Question: Based on what I learned <URL>, I was able to add some "fences" around groupings of related widgets:

But, as you can see, the second/lower box is crowding the first radio button text. Which element do I need to modify to add some space? Do I need to add something to the box itself, which lives in the drawable folder and is defined like this:
'''
<?xml version="1.0" encoding="utf-8"?>
<shape
xmlns:android="http://schemas.android.com/apk/res/android"
android:shape="rectangle"
>
<stroke
android:width="1dp"
android:color="#f000"
/>
</shape>
'''
...or to the inner LinearLayout, or to the radio button in question (or its enclosing RadioButtonGroup widget)? Here is that xml:
'''
<LinearLayout
android:layout_width="wrap_content"
android:layout_height="wrap_content"
android:background="@drawable/box"
android:orientation="vertical">
. . .
<RadioGroup
android:layout_width="wrap_content"
android:layout_height="wrap_content">
<RadioButton
android:id="@+id/radbtnBar"
android:layout_width="wrap_content"
android:layout_height="wrap_content"
android:text="@string/using_labels_black" />
. . .
</RadioGroup>
</LinearLayout>
'''
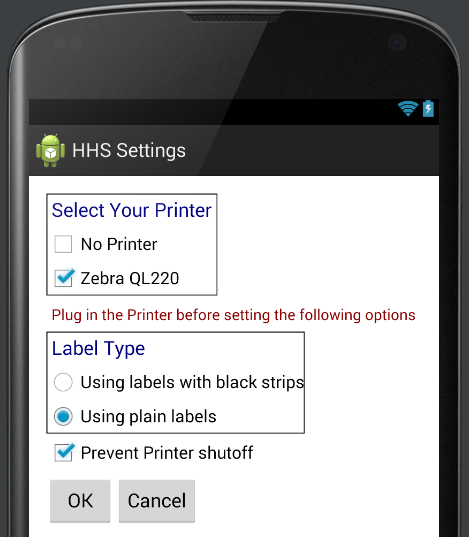
Answer: Yes, you can add some , which will result in som added:
'''
<?xml version="1.0" encoding="utf-8"?>
<shape
xmlns:android="http://schemas.android.com/apk/res/android"
android:shape="rectangle"
>
<padding
android:left="4dp"
android:top="4dp"
android:right="4dp"
android:bottom="4dp"
/>
<stroke
android:width="1dp"
android:color="#f000"
/>
</shape>
'''
Feel free to experiment different values other than 4dp (even different for top/bottom, left/right sides)